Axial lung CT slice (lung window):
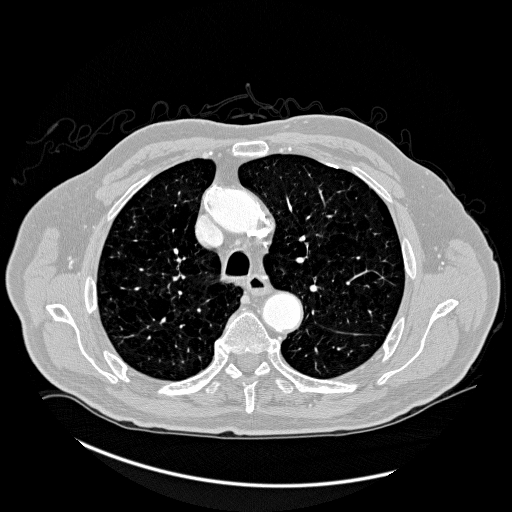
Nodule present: no